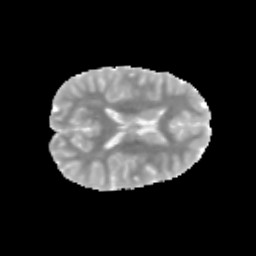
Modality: MD
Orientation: axial
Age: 11
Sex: male
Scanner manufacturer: siemens
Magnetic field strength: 3 T
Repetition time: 3.8 s
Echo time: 0.07 s